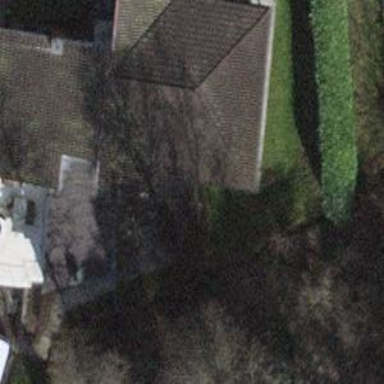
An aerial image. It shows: Detached building.